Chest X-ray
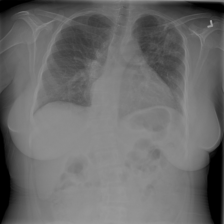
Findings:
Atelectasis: negative
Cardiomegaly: negative
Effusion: negative
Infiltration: positive
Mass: negative
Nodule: negative
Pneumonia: negative
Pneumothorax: negative
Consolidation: negative
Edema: negative
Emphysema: negative
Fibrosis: negative
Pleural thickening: negative
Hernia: negative